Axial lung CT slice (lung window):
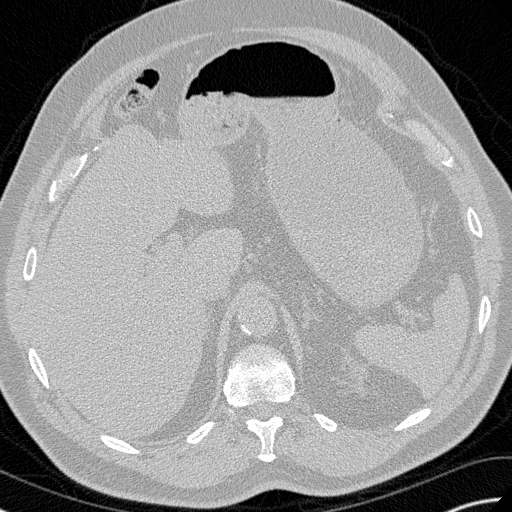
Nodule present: no